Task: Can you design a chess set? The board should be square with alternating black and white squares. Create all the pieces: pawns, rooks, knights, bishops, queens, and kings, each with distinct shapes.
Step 2429:
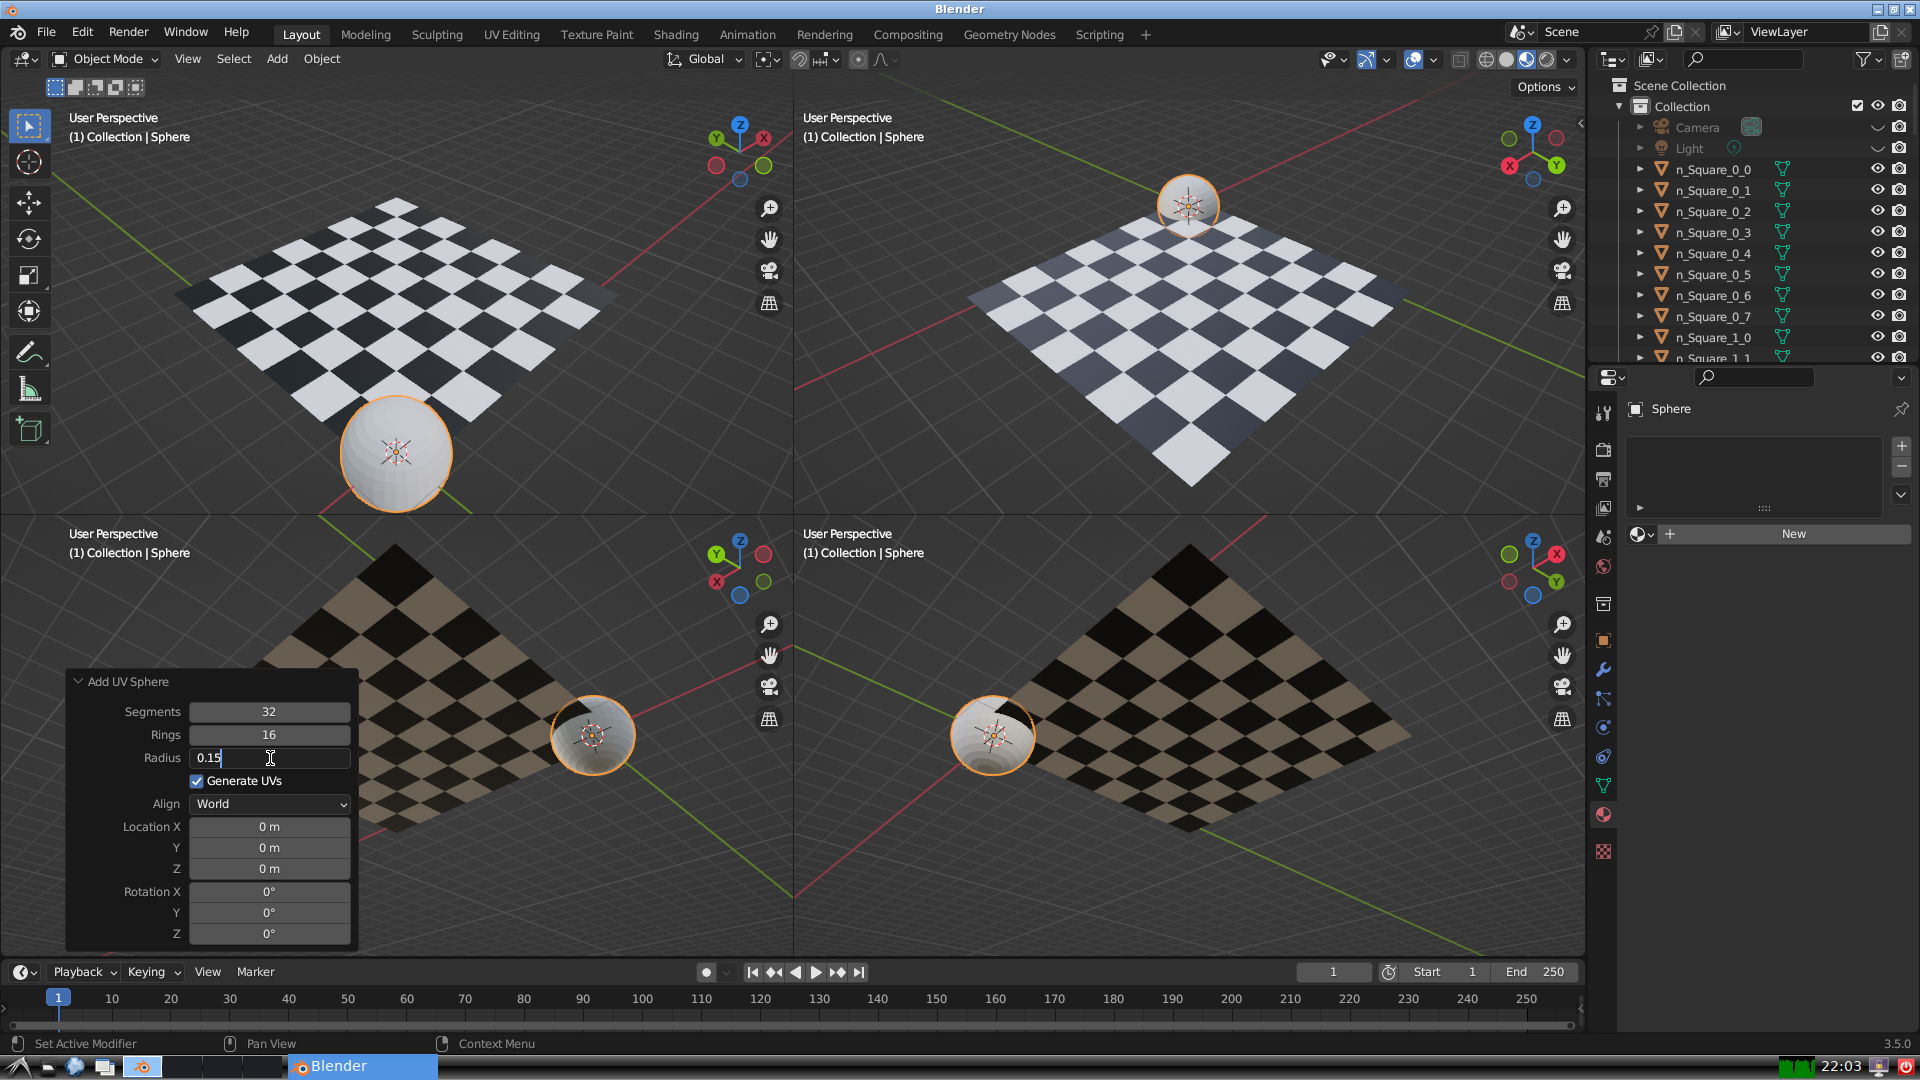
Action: {"key_press": ['Return']}